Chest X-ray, PA view. Patient: 27 years old, sex M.
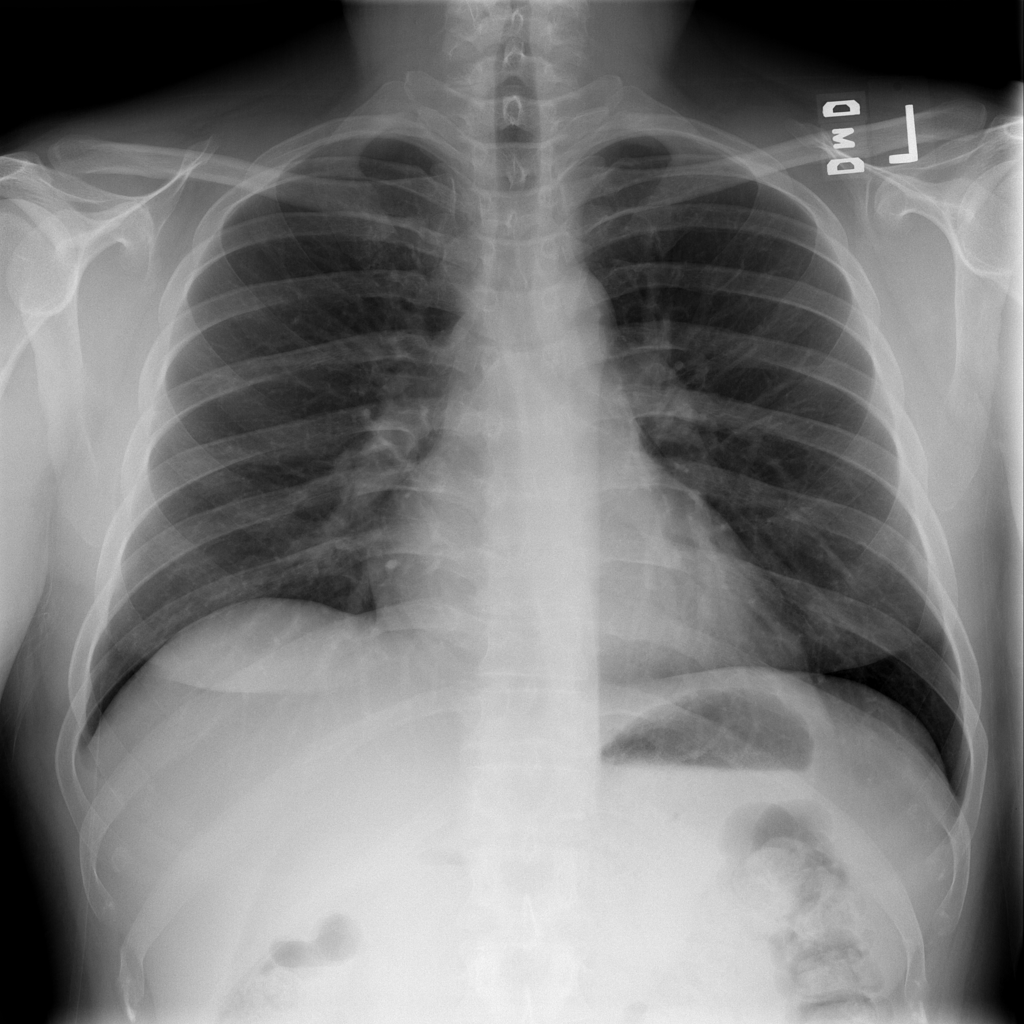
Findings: No Finding